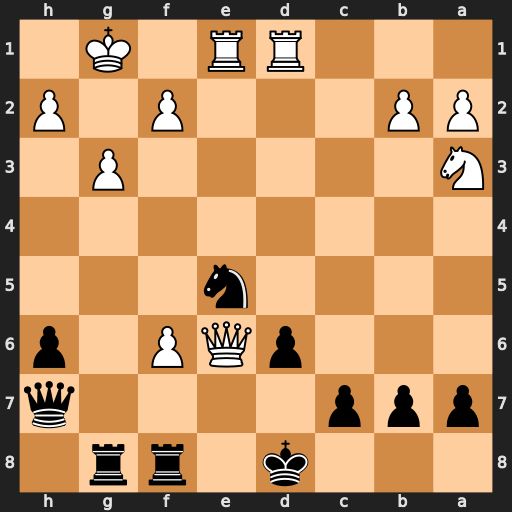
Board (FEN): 3k1rr1/ppp4q/3pQP1p/4n3/8/N5P1/PP3P1P/3RR1K1
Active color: b
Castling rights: -
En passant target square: -
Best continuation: Nf3+ Kf1 Nxe1 Nb5 Qd7 Qe7+ Qxe7 fxe7+ Kxe7